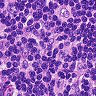
Metastatic tissue present: no